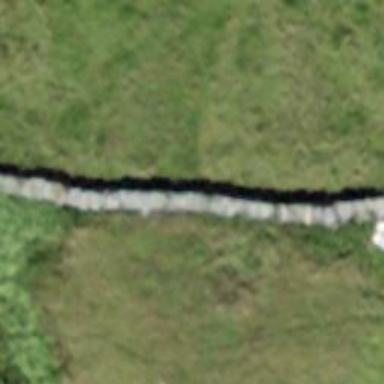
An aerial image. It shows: Fence.